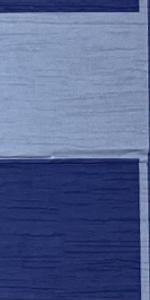
Label: Empty